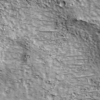
Label: not_dusty